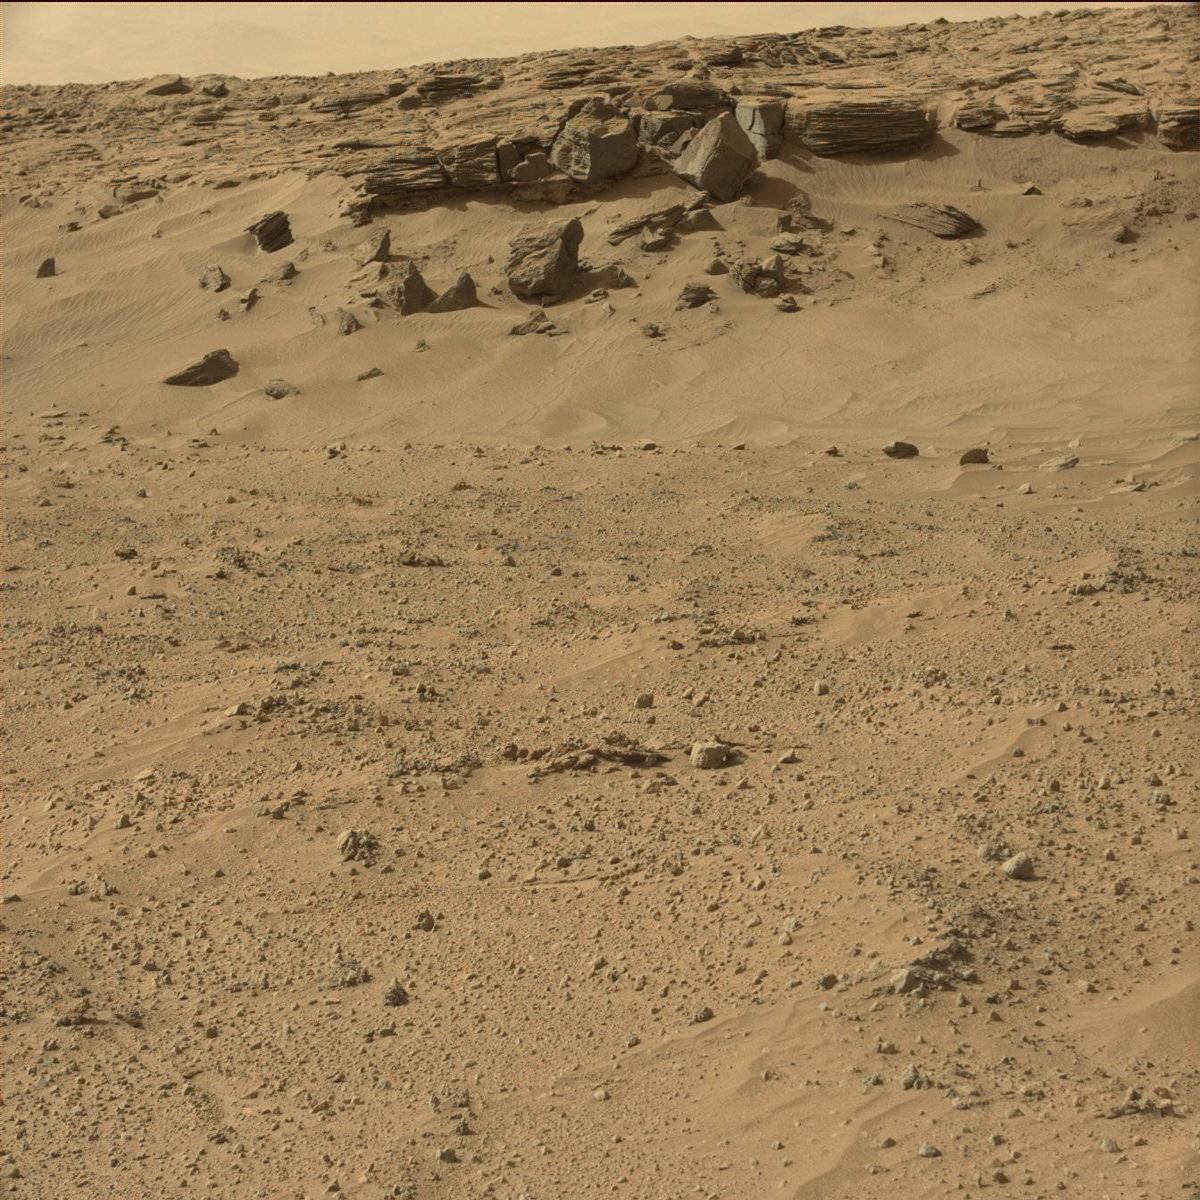
Terrain classes present: Bedrock, Ridge, Rock, Sand / Soil